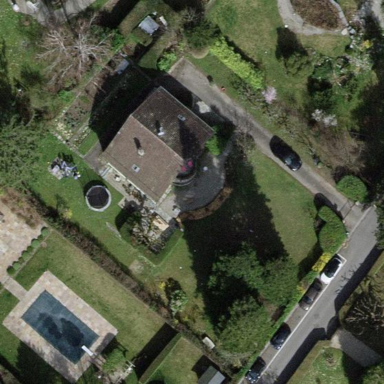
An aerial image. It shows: Garden surrounded by fence.